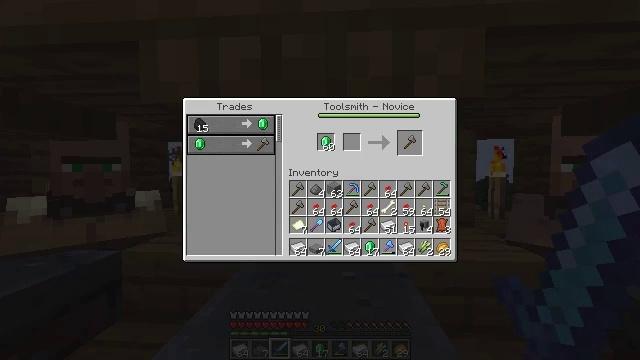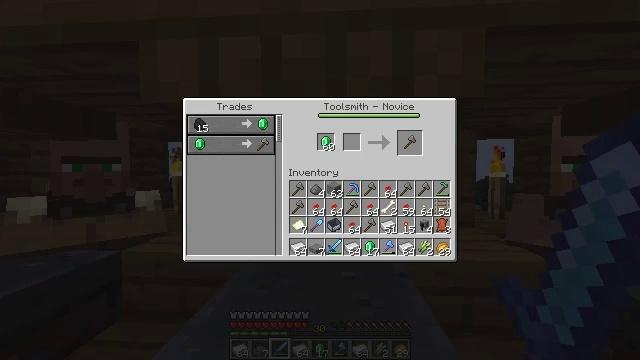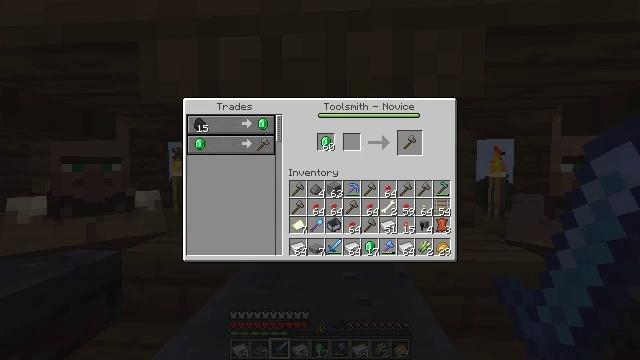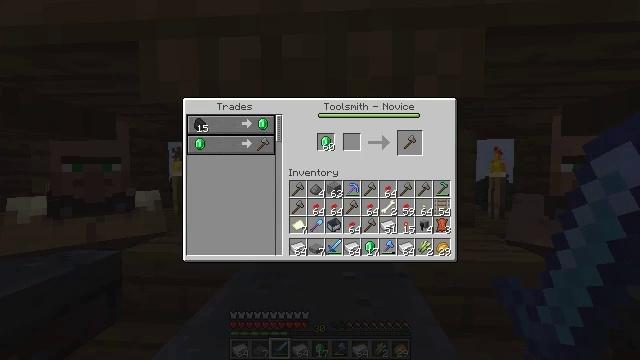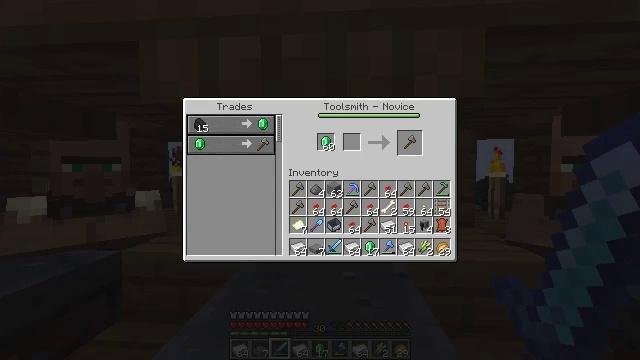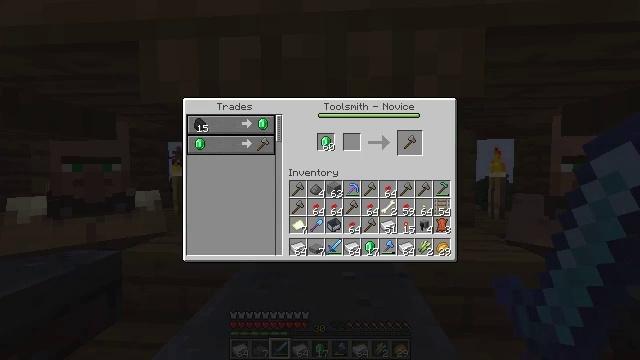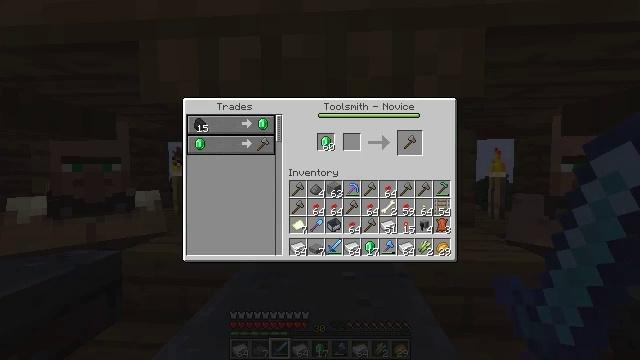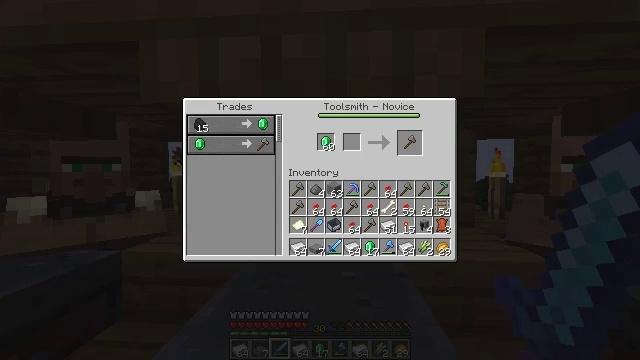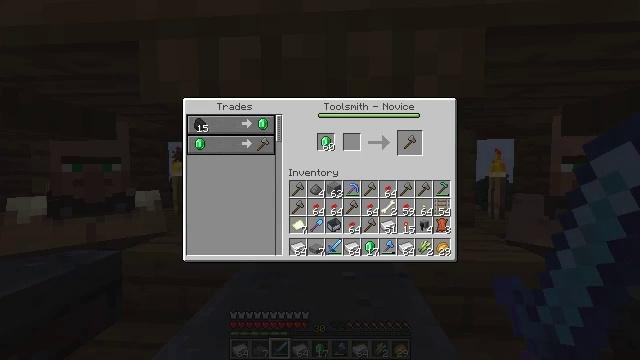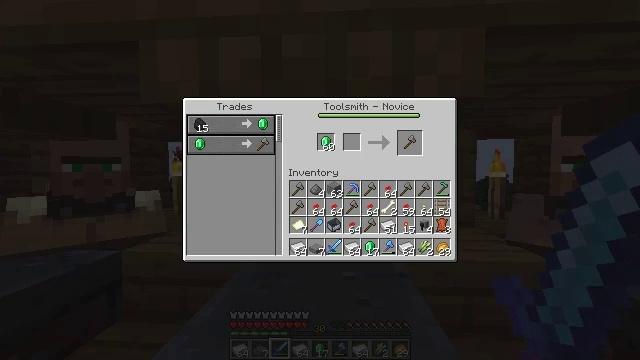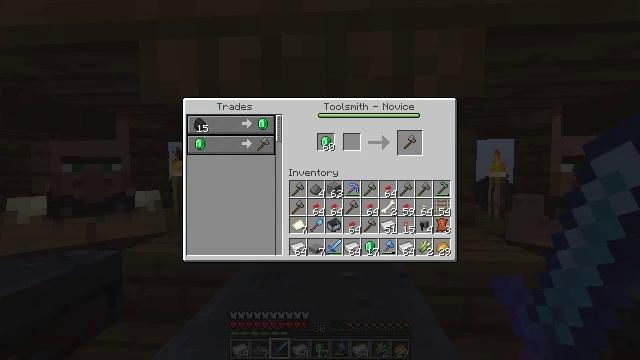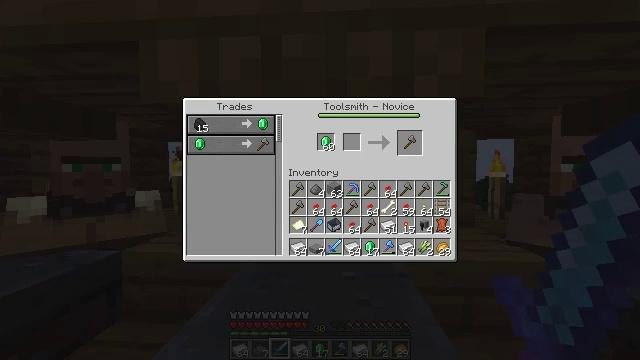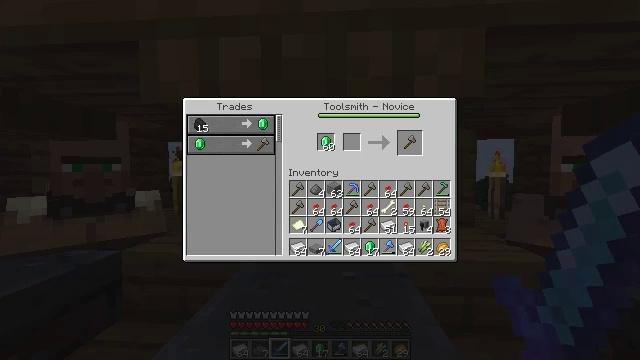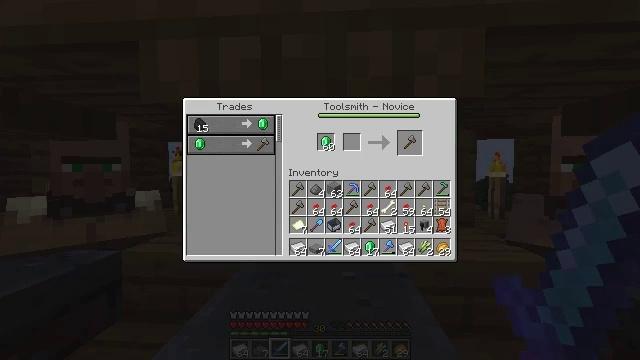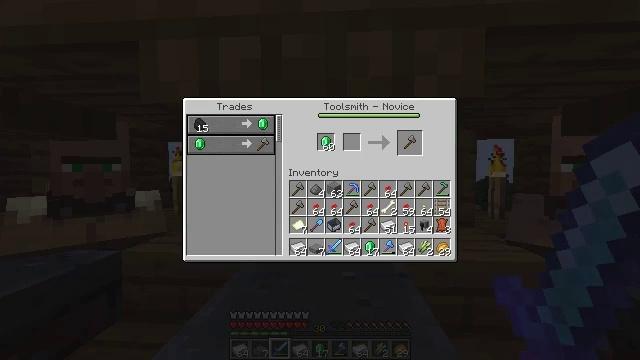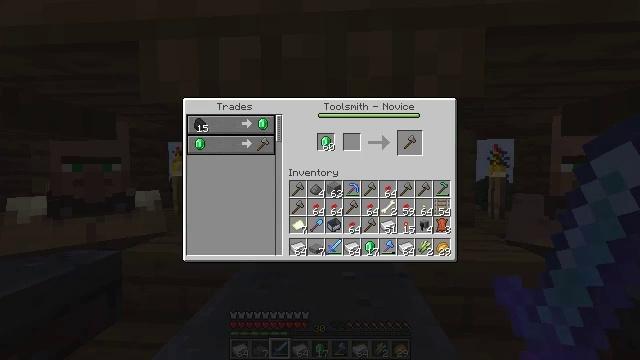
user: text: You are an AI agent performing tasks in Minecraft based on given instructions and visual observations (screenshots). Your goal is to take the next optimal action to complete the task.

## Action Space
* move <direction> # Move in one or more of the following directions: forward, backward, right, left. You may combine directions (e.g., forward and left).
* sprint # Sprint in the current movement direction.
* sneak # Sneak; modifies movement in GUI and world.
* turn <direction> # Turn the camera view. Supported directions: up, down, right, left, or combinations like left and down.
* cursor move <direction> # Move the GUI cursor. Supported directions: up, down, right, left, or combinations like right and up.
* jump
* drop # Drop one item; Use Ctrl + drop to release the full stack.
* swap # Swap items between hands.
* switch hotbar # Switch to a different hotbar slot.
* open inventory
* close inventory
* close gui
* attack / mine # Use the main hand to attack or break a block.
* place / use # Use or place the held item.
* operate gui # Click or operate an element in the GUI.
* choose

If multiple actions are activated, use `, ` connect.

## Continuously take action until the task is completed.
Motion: motion action
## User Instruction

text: Remove a sugar cane from the inventory.
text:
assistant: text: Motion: no_op
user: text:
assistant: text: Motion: no_op
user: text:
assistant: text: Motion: no_op
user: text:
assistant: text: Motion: no_op
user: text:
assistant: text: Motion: no_op
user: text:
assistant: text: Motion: no_op
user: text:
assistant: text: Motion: no_op
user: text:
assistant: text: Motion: no_op
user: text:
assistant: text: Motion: no_op
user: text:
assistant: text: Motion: no_op
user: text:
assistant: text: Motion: no_op
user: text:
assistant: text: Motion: no_op
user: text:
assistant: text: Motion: no_op
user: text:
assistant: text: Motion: no_op
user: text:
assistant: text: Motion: no_op
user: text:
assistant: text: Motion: no_op
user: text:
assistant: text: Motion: no_op
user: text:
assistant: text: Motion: no_op
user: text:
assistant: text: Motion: no_op
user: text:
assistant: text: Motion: no_op
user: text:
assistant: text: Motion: no_op
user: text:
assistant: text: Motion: no_op
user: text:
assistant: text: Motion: no_op
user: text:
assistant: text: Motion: no_op
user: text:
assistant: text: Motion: no_op
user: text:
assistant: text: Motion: no_op
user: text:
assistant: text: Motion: no_op
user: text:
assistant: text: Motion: no_op
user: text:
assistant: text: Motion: no_op
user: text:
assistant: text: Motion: no_op